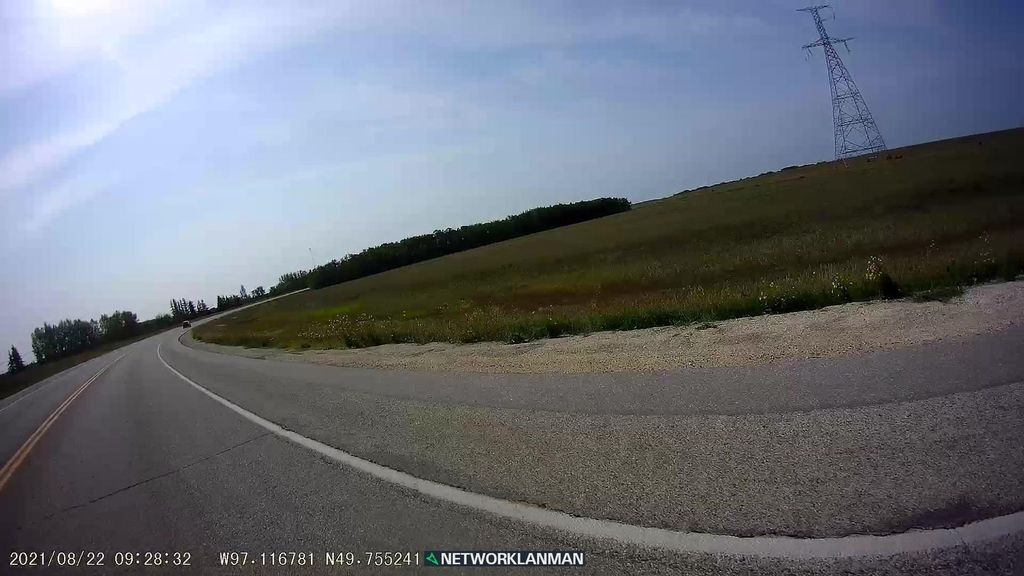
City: winnipeg